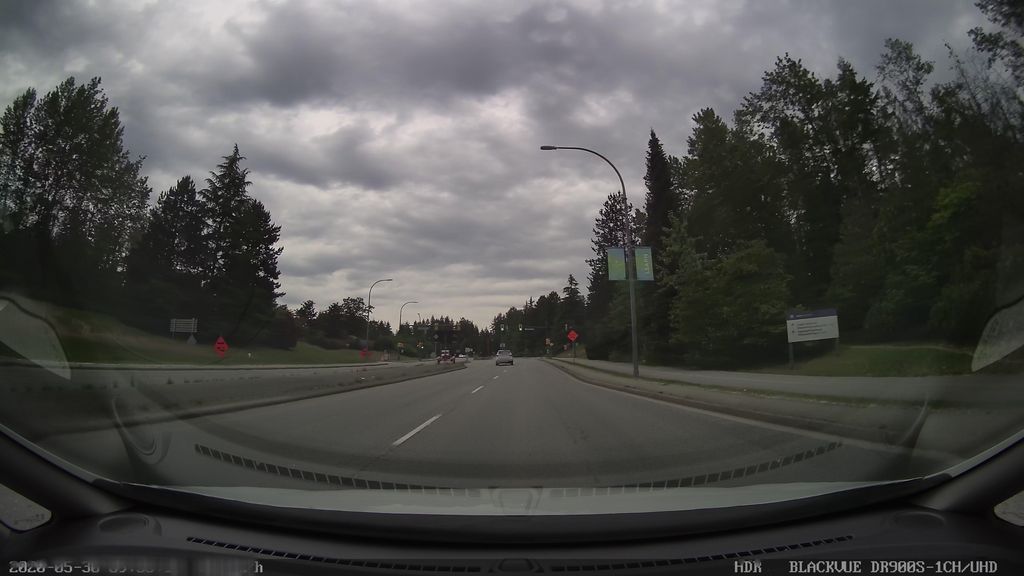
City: vancouver